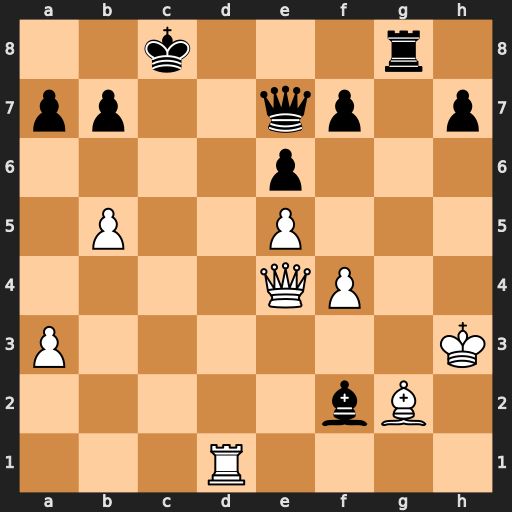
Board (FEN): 2k3r1/pp2qp1p/4p3/1P2P3/4QP2/P6K/5bB1/3R4
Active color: w
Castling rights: -
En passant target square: -
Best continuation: Qc2+ Bc5 Rc1 b6 Qe4